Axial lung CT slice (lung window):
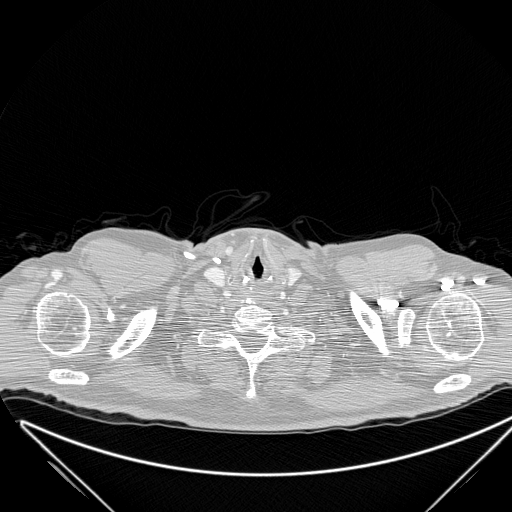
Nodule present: no